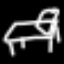
Label: bed